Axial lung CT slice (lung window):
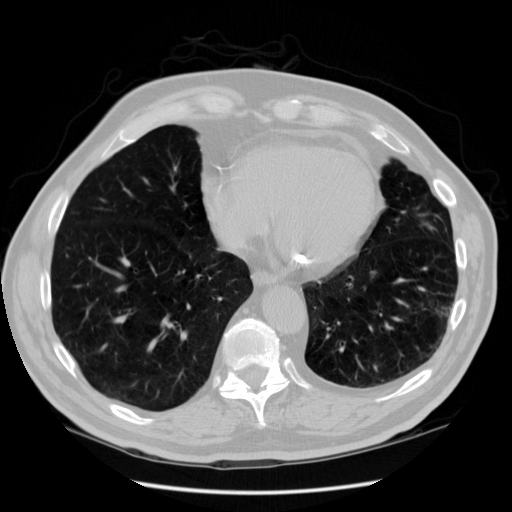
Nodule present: no